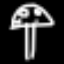
Label: mushroom